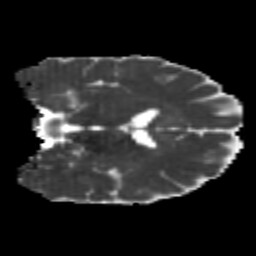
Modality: MD
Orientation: coronal
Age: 21
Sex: male
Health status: healthy
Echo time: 0.074 s